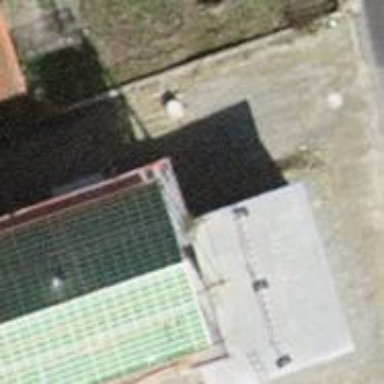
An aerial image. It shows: Carport building.